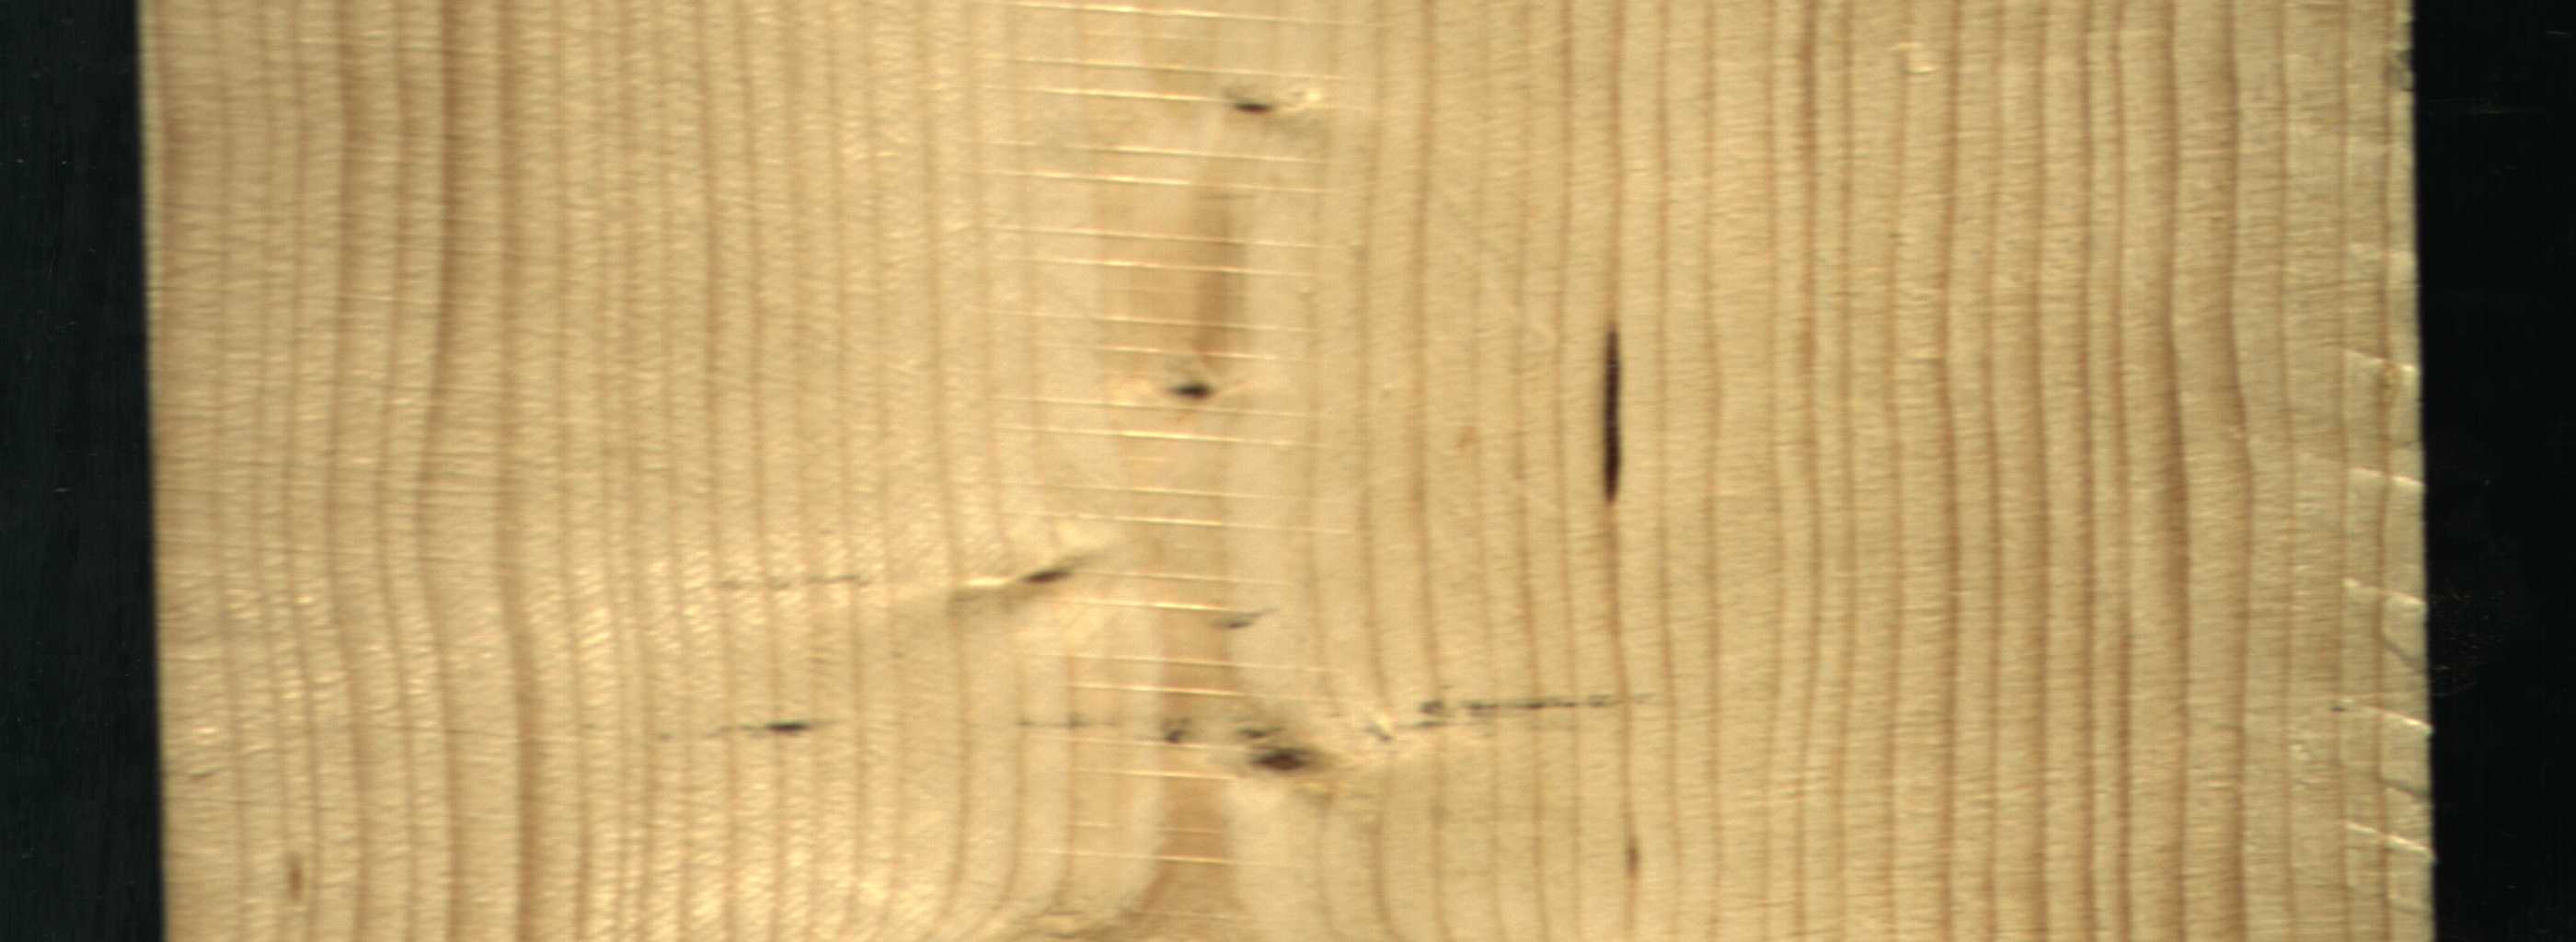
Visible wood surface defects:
resin
Live_Knot
Live_Knot
Live_Knot
Live_Knot